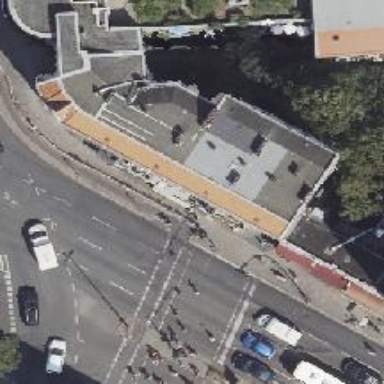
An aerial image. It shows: Sidewalk.